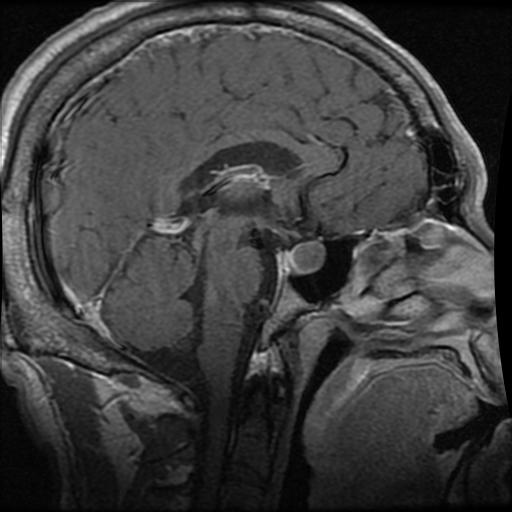
Label: pituitary